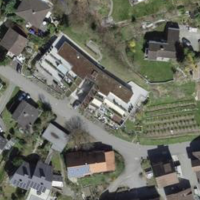
EUNIS habitat code: 54
Species observed at this site:
Botrychium lunaria
Geum reptans
Tussilago farfara
Dactylorhiza majalis
Dactylorhiza viridis